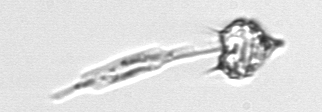
Label: Protoperidinium